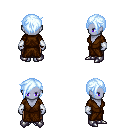
a pixel art fantasy rpg character, female body template, dark elf, purple skin, brown robe, robe skirt, white cyan pixie cut hairstyle, white cloth bracers, metal boots, four views (front, back, left, right), 2x2 character sprite sheet, small pixel art, hard edges, no anti-aliasing